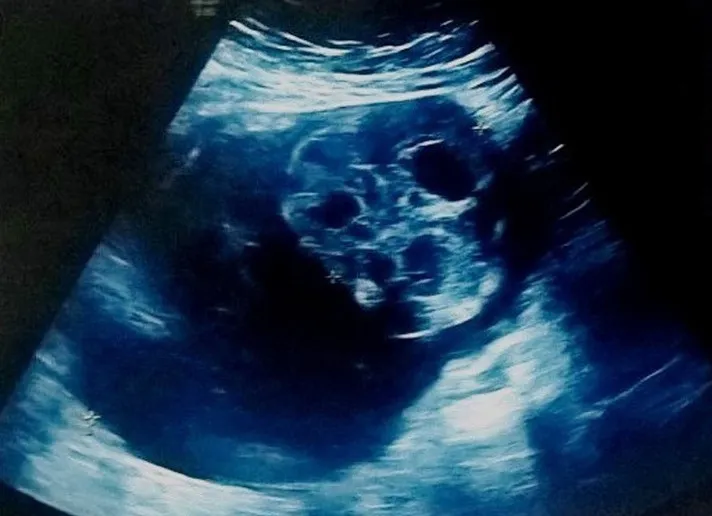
ultrasonography showing a right adnexal mass measuring 126 mm with a double tissue and cystic components.
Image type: radiology (ultrasound)